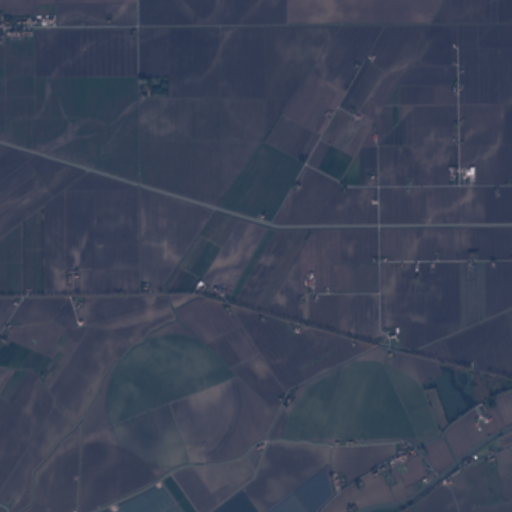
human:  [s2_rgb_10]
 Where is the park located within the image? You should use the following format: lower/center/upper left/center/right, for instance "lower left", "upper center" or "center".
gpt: The park is located in the upper left of the image.
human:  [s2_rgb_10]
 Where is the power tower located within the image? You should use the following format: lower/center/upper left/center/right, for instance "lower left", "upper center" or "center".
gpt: The power tower is located in the upper of the image.
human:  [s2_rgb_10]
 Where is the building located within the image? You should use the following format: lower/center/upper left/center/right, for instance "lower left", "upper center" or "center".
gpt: There is no building in the image.